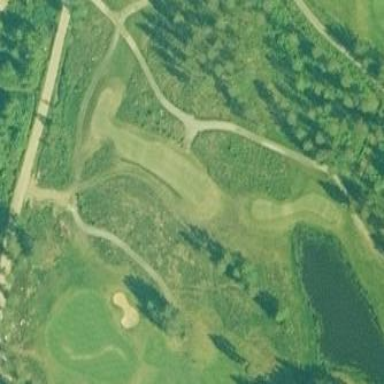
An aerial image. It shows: Golf tee on grassy land.